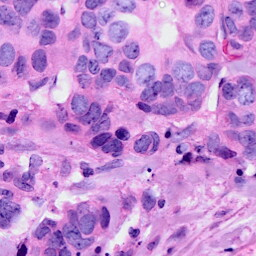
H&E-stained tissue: Breast